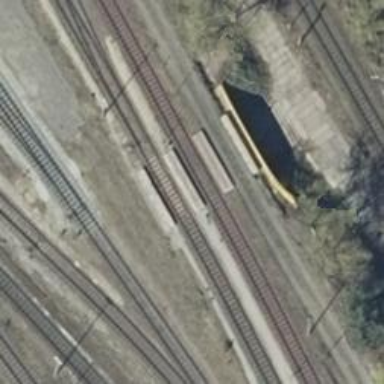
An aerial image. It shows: Railway switch.